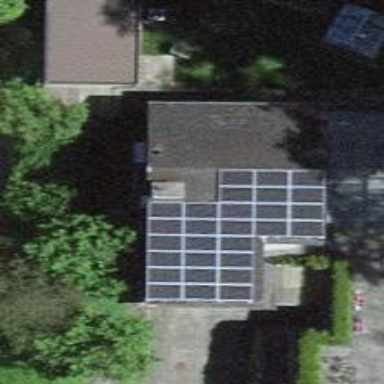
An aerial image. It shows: Solar power generator using photovoltaic method with solar photovoltaic panel types.